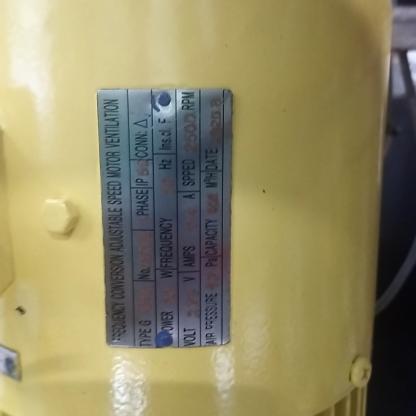
Klasa: tabliczka-znamionowa